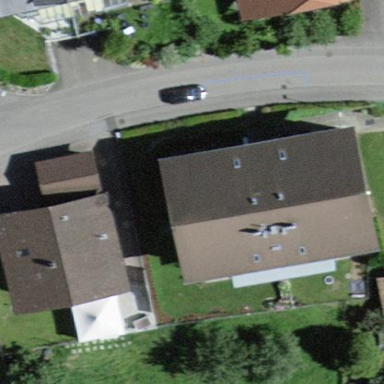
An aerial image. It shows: Gabled roof on residential building.